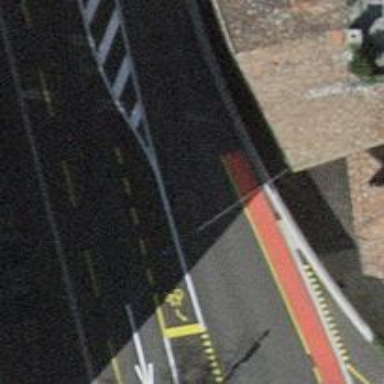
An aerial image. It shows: Asphalt road with primary highway designation. There is advisory cycle lane.